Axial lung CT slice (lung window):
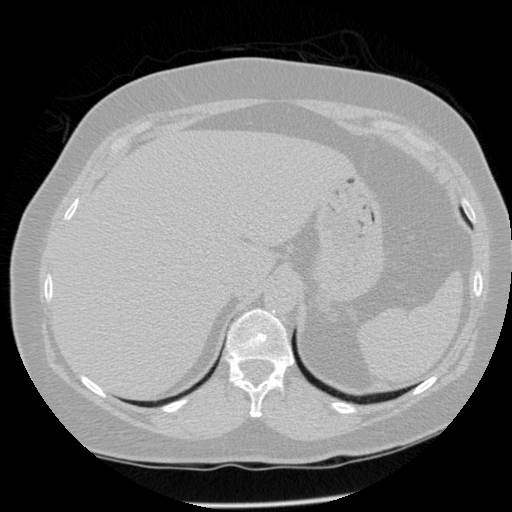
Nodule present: no